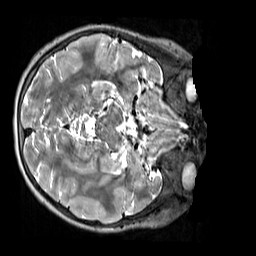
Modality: T2w
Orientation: axial
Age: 10
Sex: female
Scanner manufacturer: siemens
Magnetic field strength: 3 T
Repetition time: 3.2 s
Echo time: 0.408 s